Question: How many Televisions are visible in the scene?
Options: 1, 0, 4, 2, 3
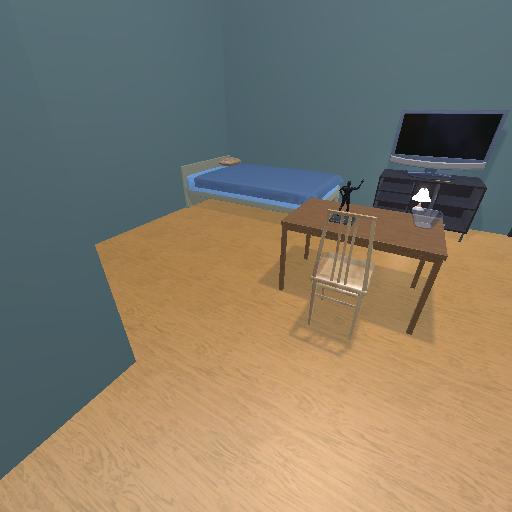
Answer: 1